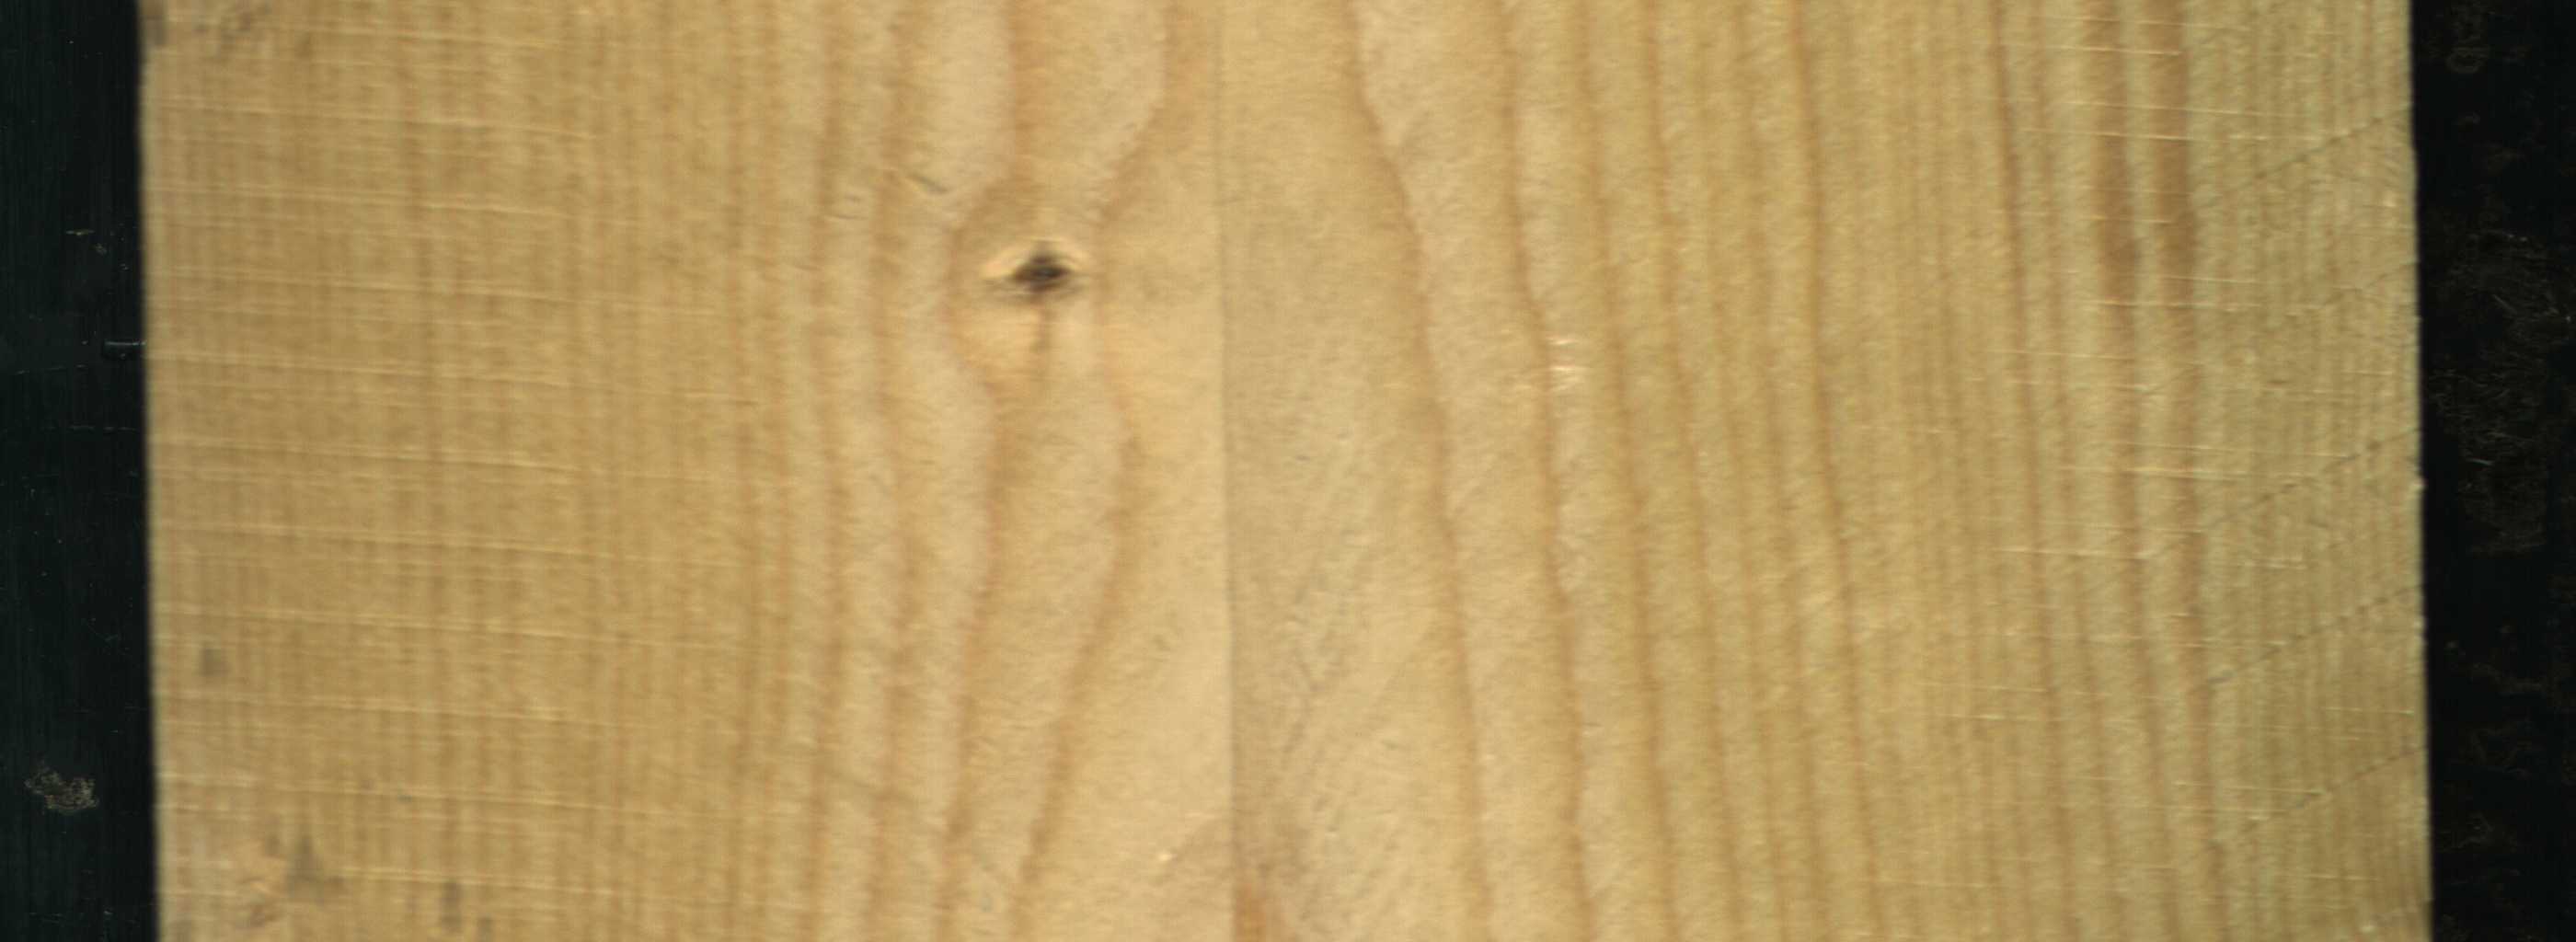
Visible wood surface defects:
Dead_Knot